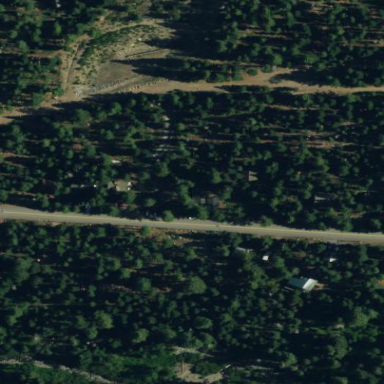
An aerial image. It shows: Evergreen woodland with needle-leaved trees.